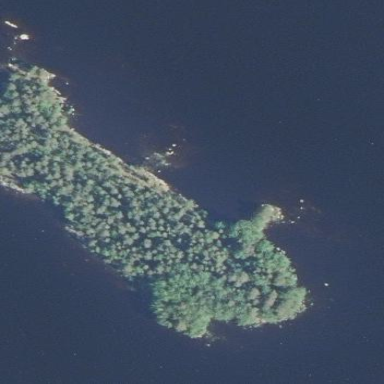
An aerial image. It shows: Islet covered with woodland.